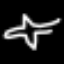
Label: airplane